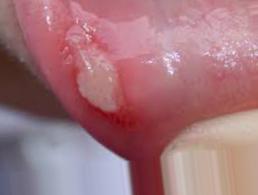
Condition: Mouth Ulcer